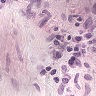
Metastatic tissue present: no